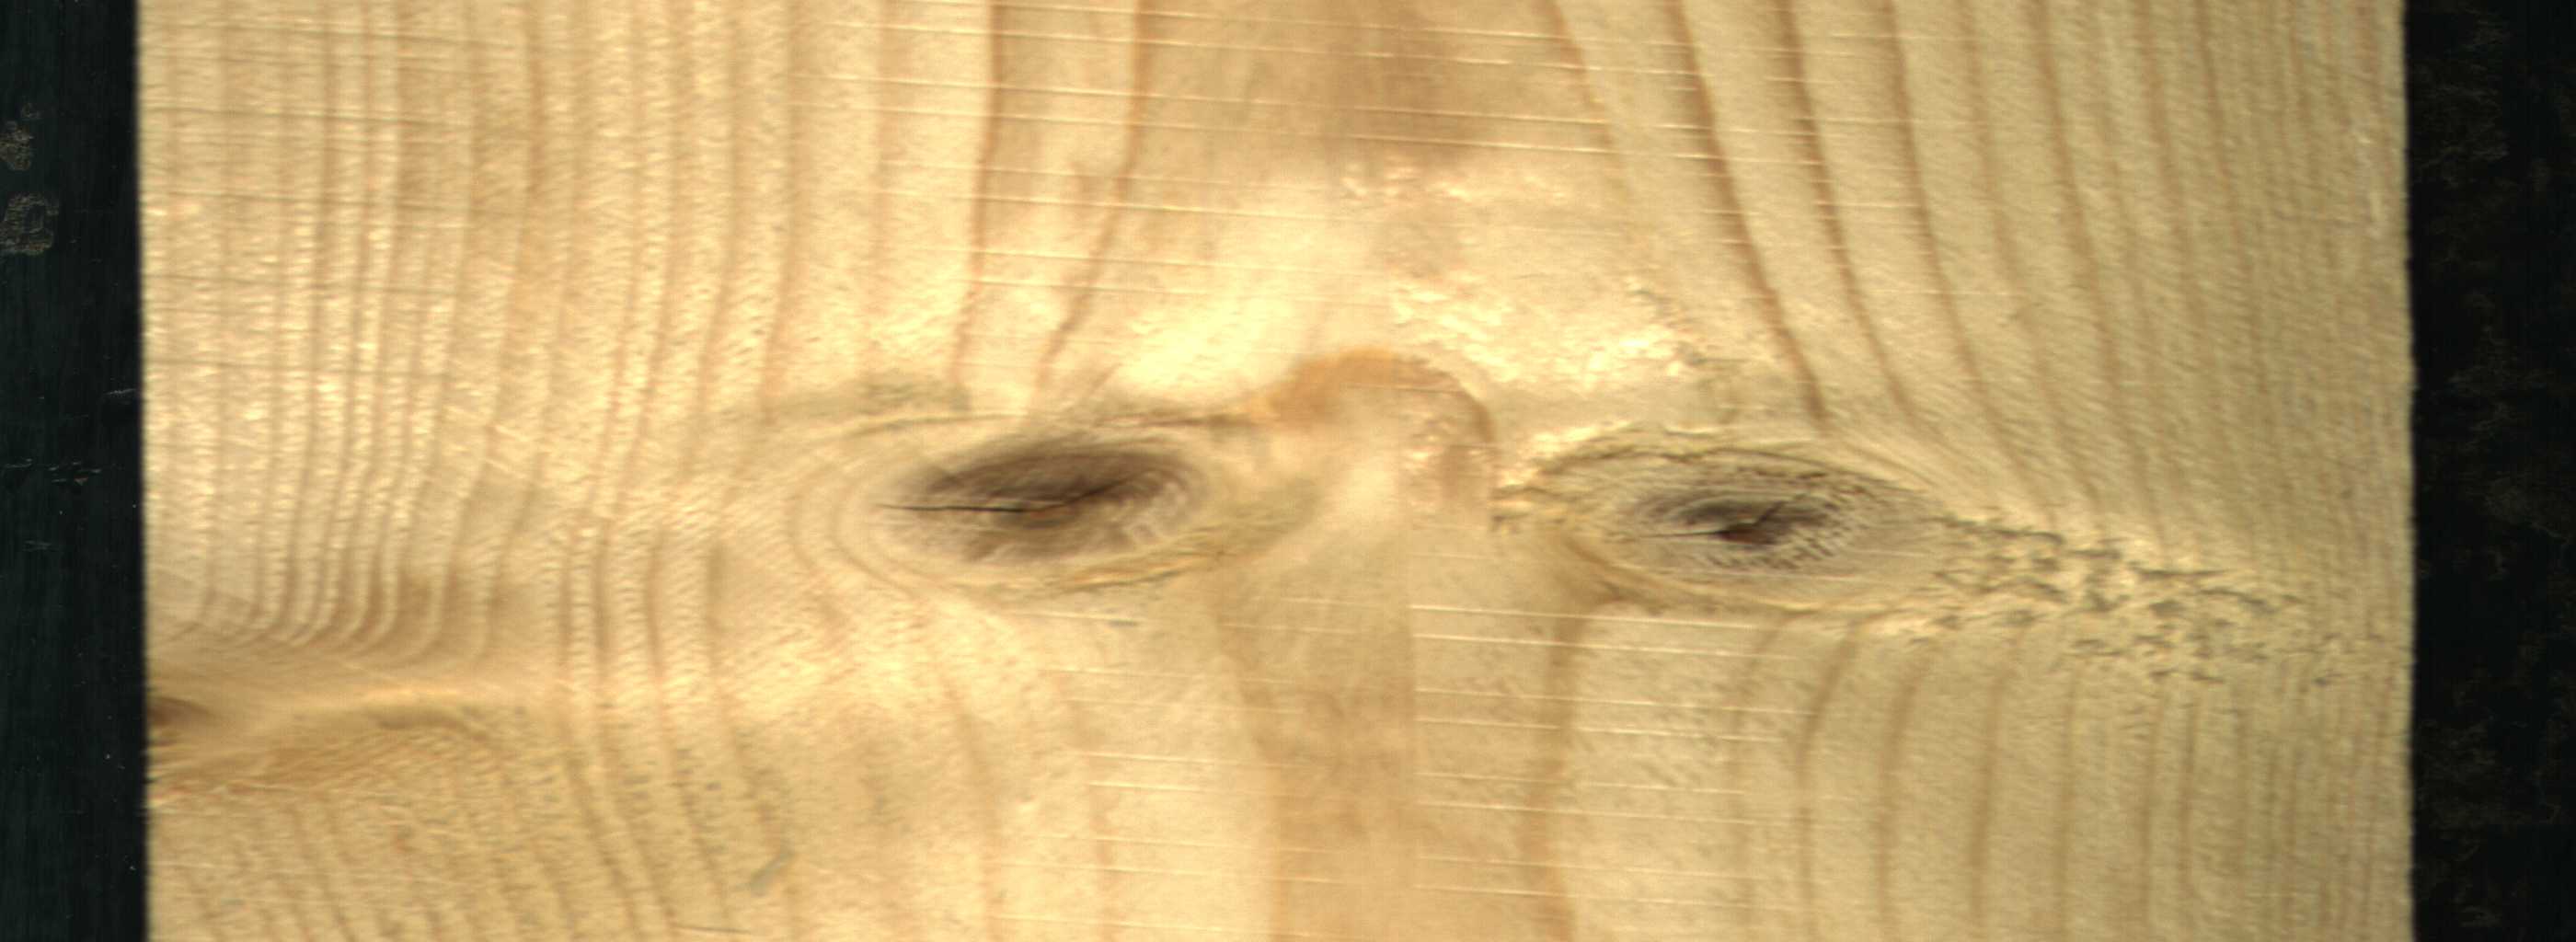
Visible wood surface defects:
knot_with_crack
knot_with_crack
Live_Knot